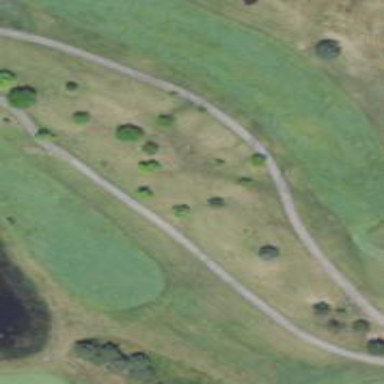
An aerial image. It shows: Service road designated as golf cart path.